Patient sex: M
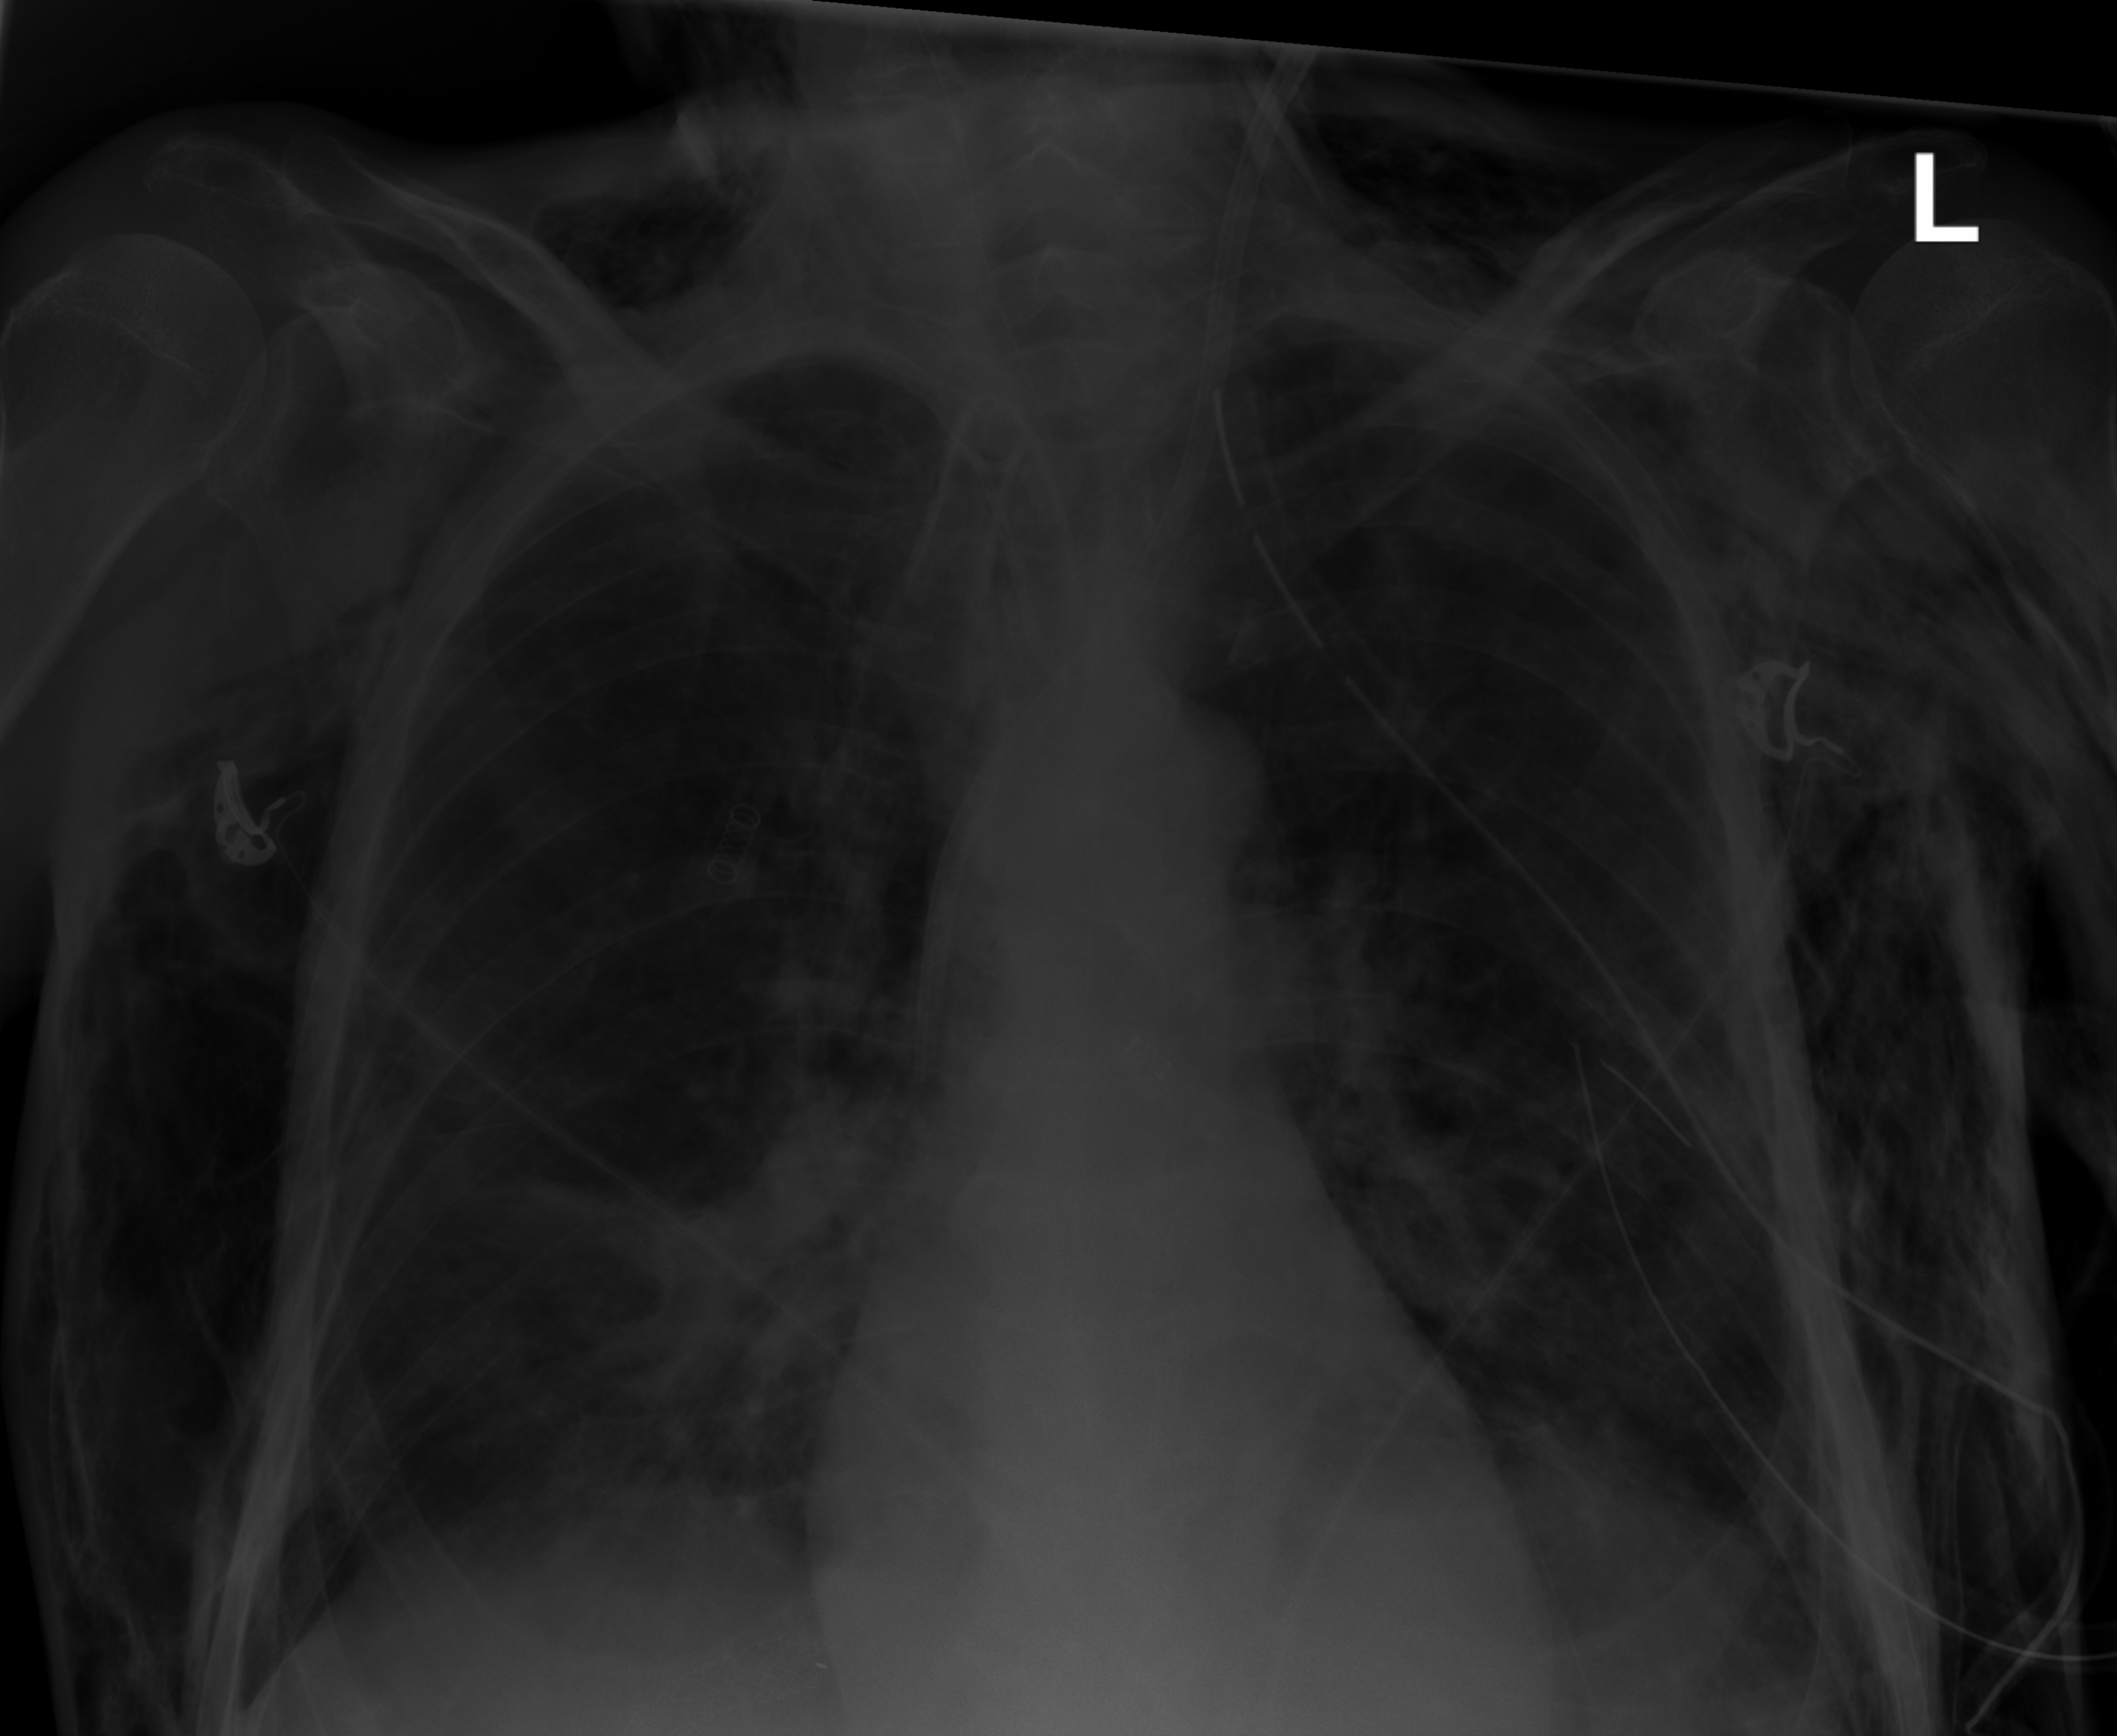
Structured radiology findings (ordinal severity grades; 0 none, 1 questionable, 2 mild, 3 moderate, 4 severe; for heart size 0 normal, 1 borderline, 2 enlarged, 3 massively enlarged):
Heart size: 0
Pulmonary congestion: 0
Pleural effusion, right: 0
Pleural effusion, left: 0
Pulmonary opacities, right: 2
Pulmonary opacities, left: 1
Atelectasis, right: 0
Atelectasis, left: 0